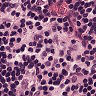
Metastatic tissue present: no